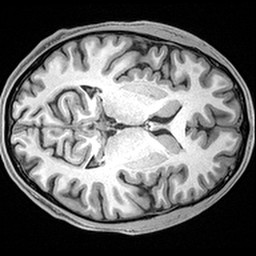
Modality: T1w
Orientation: axial
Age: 23
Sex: male
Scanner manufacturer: siemens
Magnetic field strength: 3 T
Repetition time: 2.4 s
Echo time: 0.0022 s